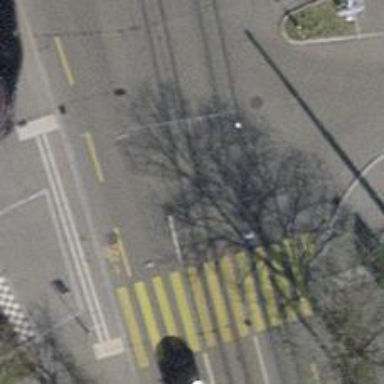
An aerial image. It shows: Tram level crossing on railway.